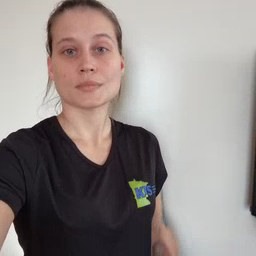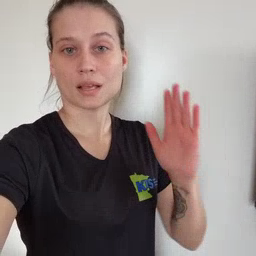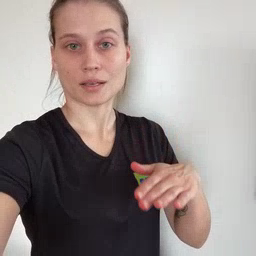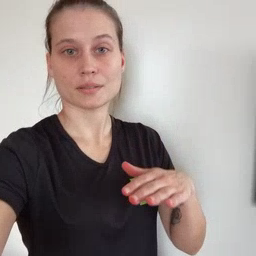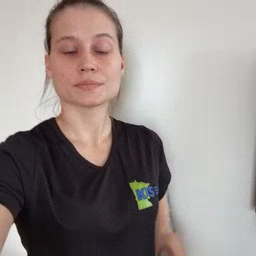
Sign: on